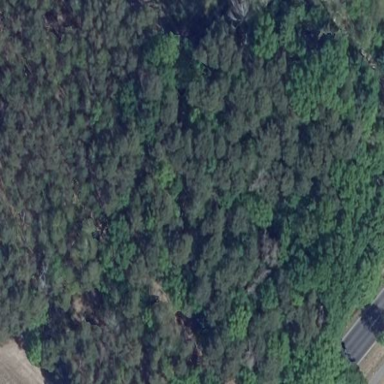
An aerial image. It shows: Mixed forest with variety of leaf types and cycles.